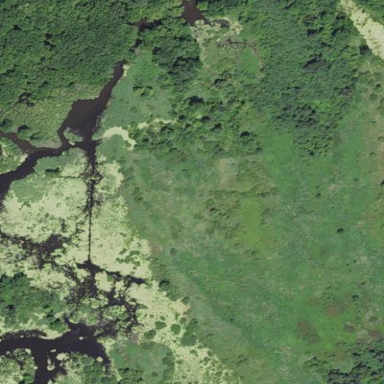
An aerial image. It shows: Marshy wetland area.